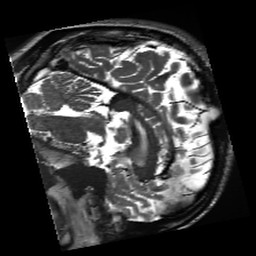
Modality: inplaneT2
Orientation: sagittal
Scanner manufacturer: siemens
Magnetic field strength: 3 T
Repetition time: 11 s
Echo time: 0.059 s